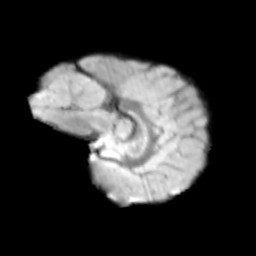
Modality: T2w
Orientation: sagittal
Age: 10
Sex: male
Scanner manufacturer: siemens
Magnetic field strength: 3 T
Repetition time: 3.8 s
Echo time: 0.07 s